Question: I am not sure what is better in this scenario because I've never used a ListBox before.
Background: I am going to develop a WinForm to add percentages of someone's bonus, (some monetary number) to different funds (stocks). 'Funds Table' has these fields: Fund ID, Fund Ticker, Fund Name, Fund Description and EmployeeID as FK.
For example, Joe Smith has a bonus of $1,000. There are currently 6 active fund options he can divide his bonus into, and the total percentage must = 100%, and can be 0-100% per fund. (He has to defer his entire bonus, but cannot defer more than 100% per fund).
The combobox or listbox, whatever the best control for this, would be populated by currently 'Active' (Boolean field within the Fund table) fund options. (Basically, like a stock option to put money into.) The control would show the Fund Name.
So, Joe Smith puts 25% in one Fund Option ($250). The user would select the Fund in the 'dropdown' and type in 25 in a text box to delegate 25% towards that particular fund.
Joe Smith still has $750 left to defer into other funds.
What is the best way to give the user another "entry" without clearing the previously entered fields?
I'll post a screen shot of what I have and maybe that will help.

I can imagine that if the value in the Percentage text box is not 100% or have the user click an 'Add Deferrel' button then 'duplicate' the Bonus area (in the screen shot) and add it just below the current position. I don't think this is possible using Winforms, though, unless I used Visible = True or False depending on the situation, and that would get somewhat messy with screen sizing, etc.
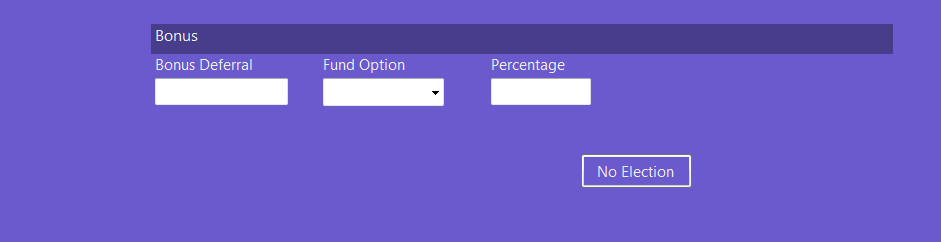
Answer: Here's the concept.
To test it, on a fresh form, put a text box (TextBox1), and two buttons (Button1, Button2).
Paste this code:
'''
Dim index As Integer = 1
Dim yMargin As Integer = 10 ' the vertical spacing between rows of controls relative to the textboxes
Private Sub addEntry()
Dim txt As New TextBox With
{.Size = TextBox1.Size,
.Location = New Point(
TextBox1.Location.X,
TextBox1.Location.Y + index * (TextBox1.Height + yMargin)),
.Visible = True,
.Text = index.ToString,
.Name = "txt" & index.ToString()} ' , etc., other visual features
Me.Controls.Add(txt)
index += 1
End Sub
Private Sub removeEntry()
If index = 1 Then Exit Sub
index -= 1
Me.Controls.Remove(Me.Controls("txt" & index.ToString()))
End Sub
Private Sub Button1_Click(sender As Object, e As EventArgs) Handles Button1.Click
addEntry()
End Sub
Private Sub Button2_Click(sender As Object, e As EventArgs) Handles Button2.Click
removeEntry()
End Sub
'''
Basically replicate this for your other controls. It should show you how you can add controls dynamically. You can also add event handlers for each one among many other things.